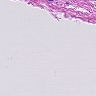
Metastatic tissue present: no